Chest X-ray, AP view. Patient: 56 years old, sex M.
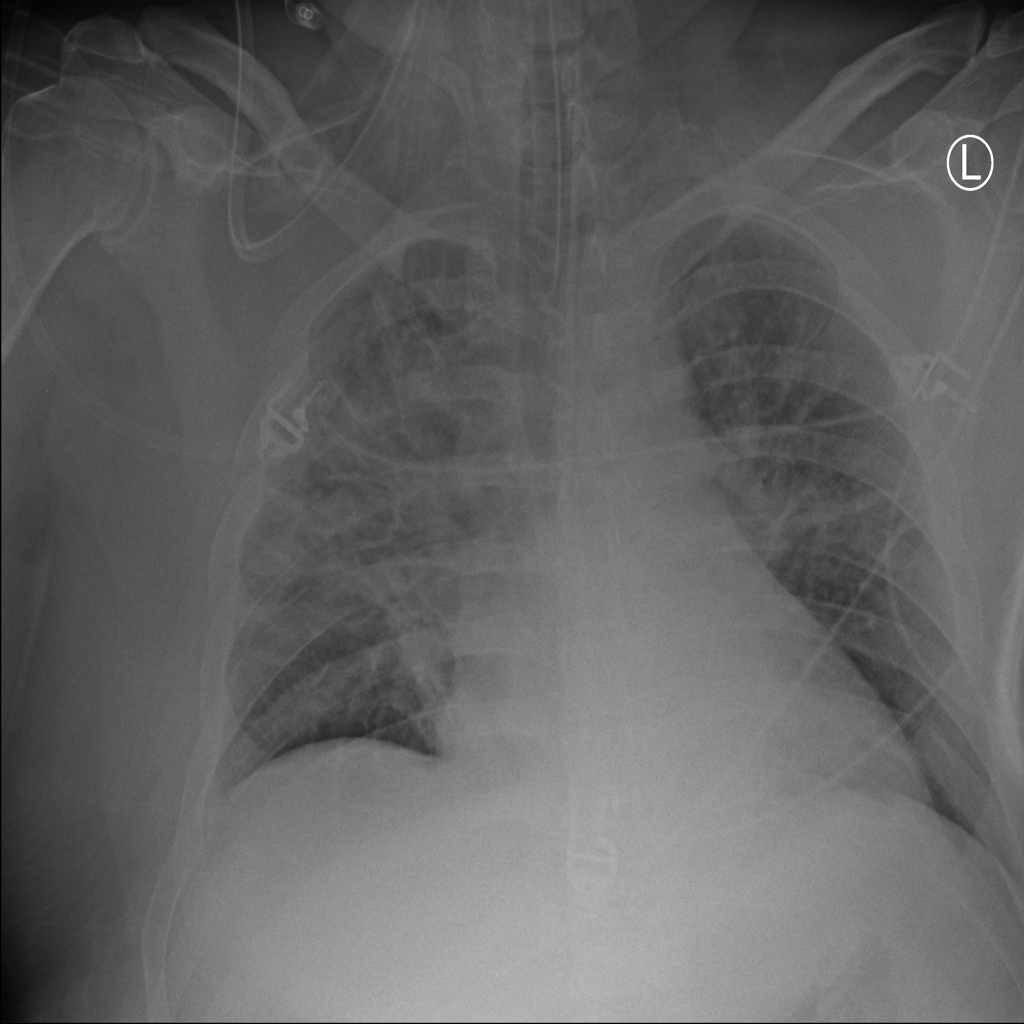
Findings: Infiltration, Pneumonia